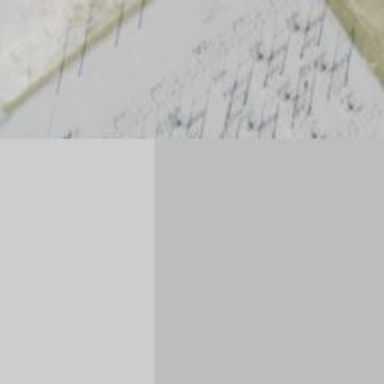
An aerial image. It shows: Switch for power supply.